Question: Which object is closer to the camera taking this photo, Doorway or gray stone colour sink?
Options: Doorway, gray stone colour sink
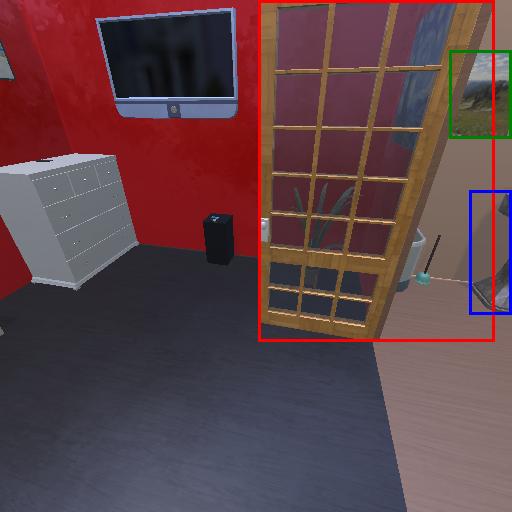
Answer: Doorway